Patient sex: M
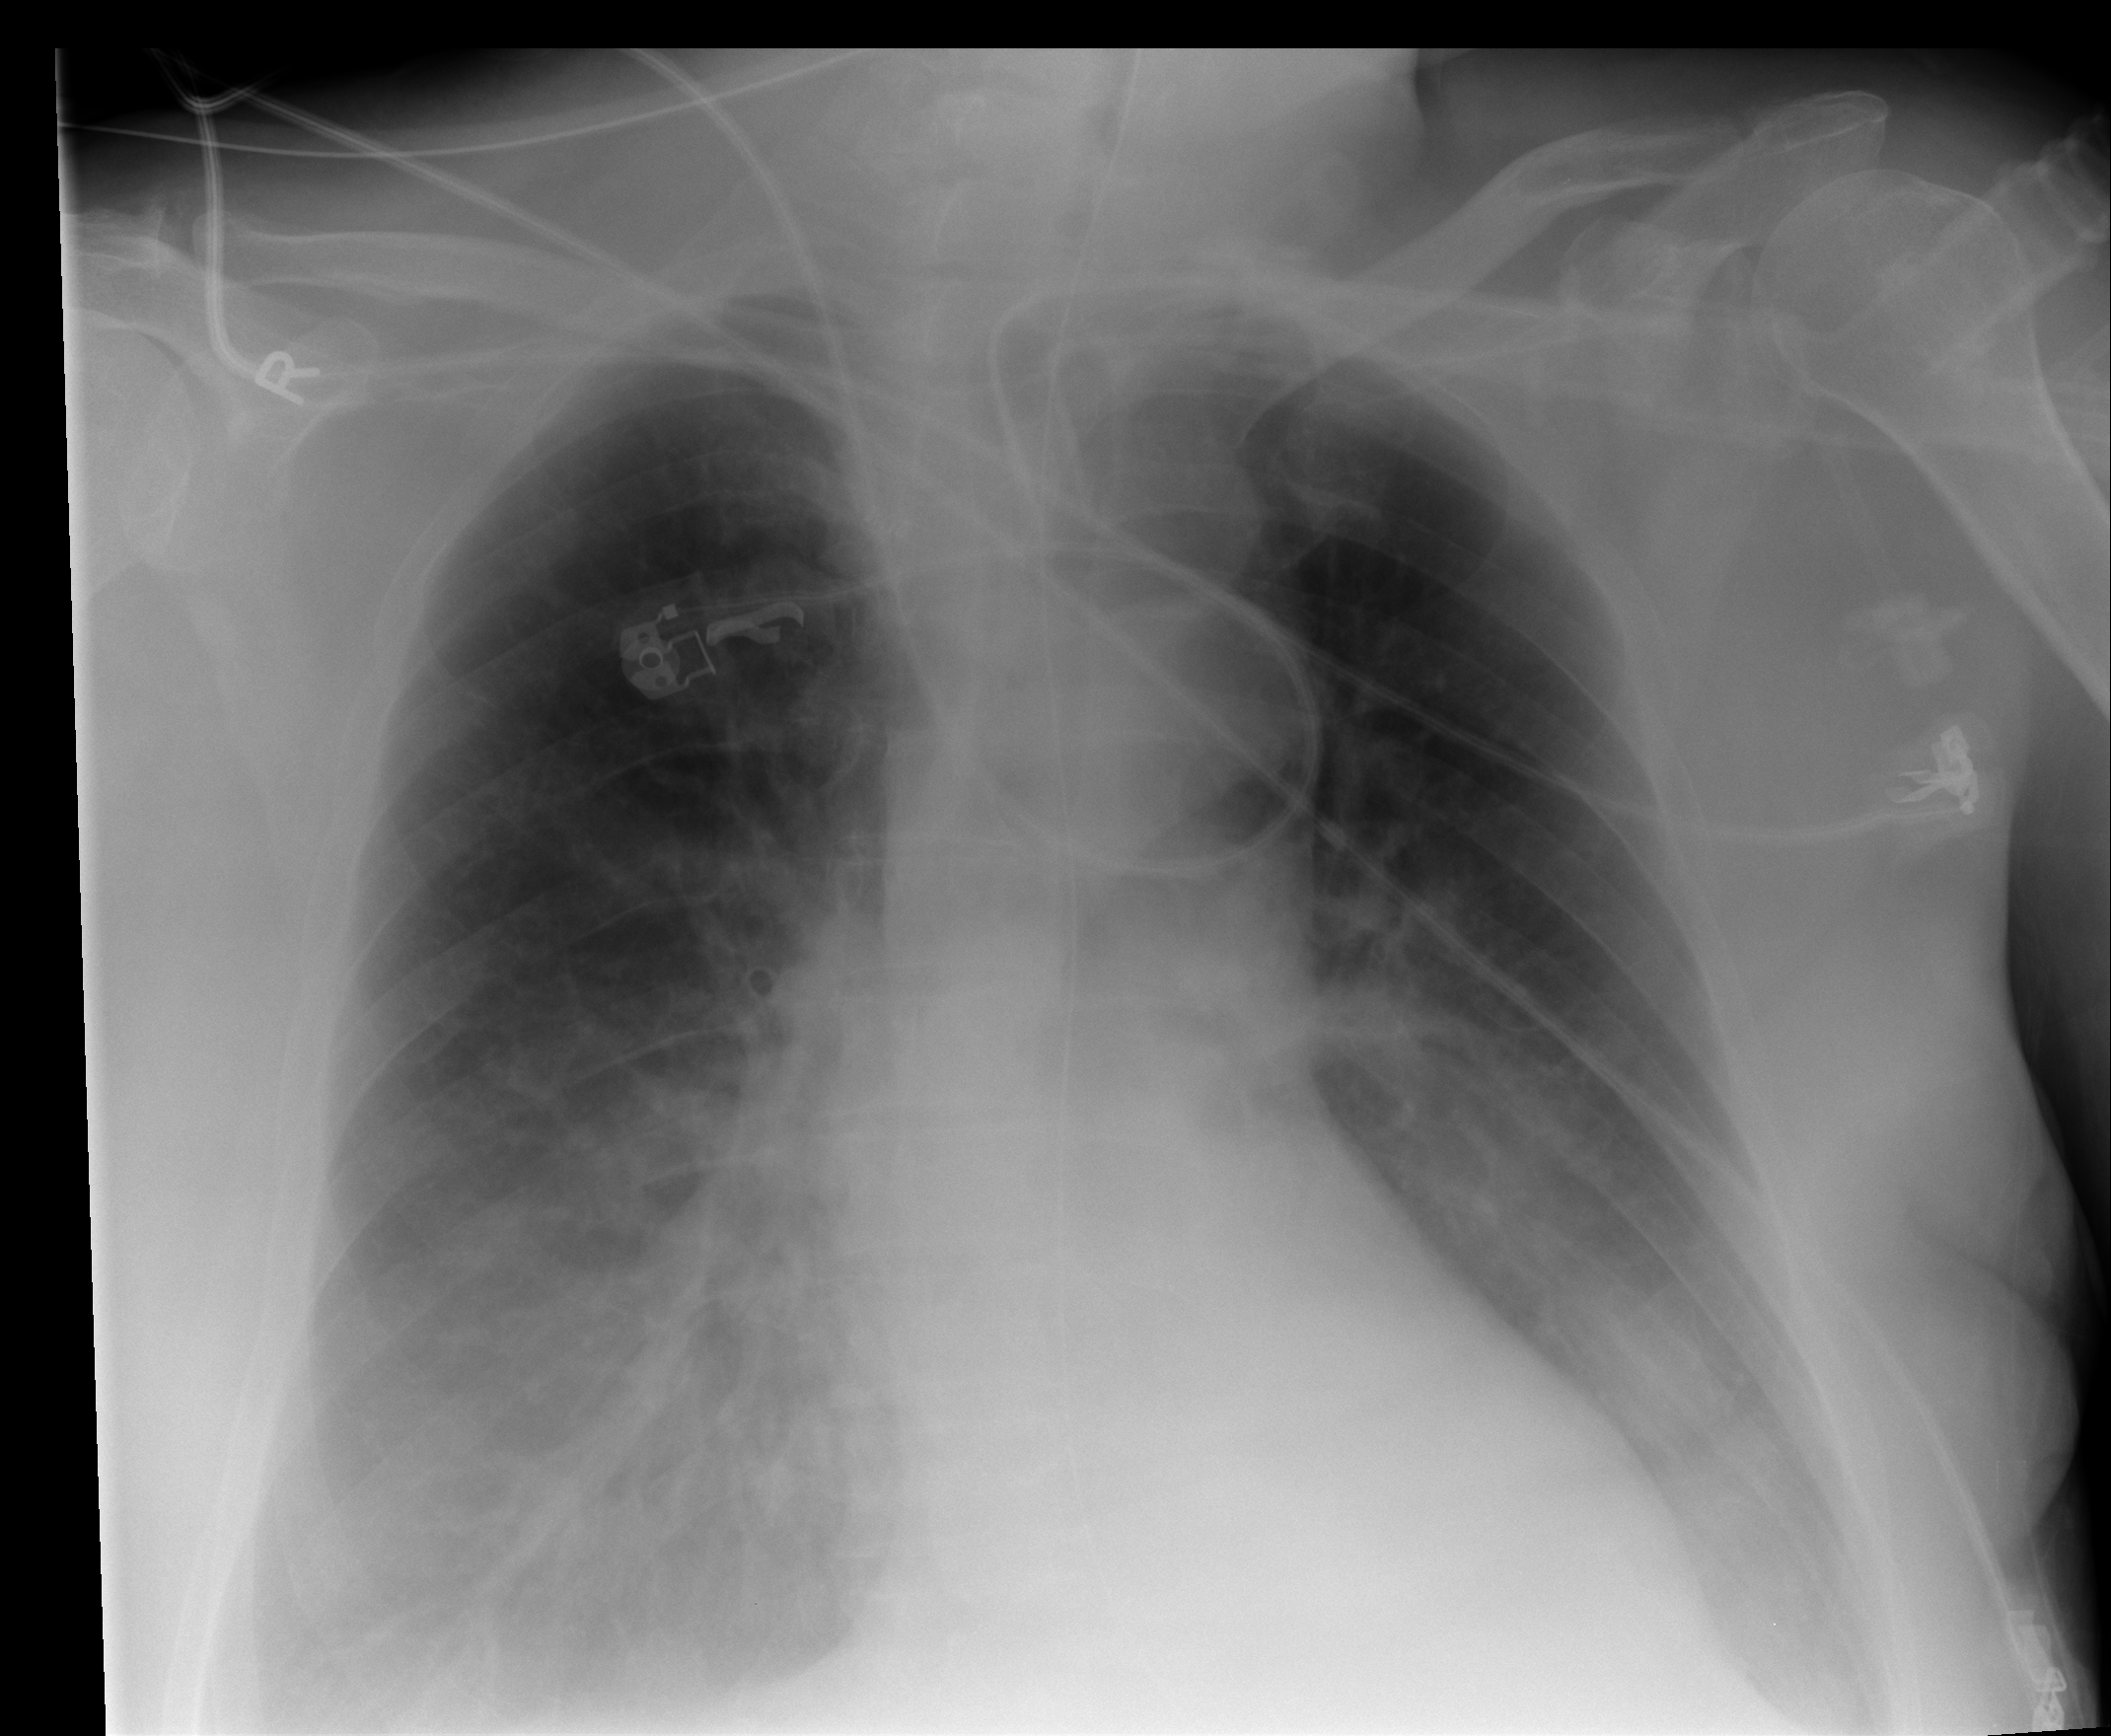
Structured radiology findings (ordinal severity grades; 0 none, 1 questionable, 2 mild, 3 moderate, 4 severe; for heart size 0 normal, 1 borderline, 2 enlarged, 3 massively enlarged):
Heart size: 0
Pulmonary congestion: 2
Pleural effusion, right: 1
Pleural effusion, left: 2
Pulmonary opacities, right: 0
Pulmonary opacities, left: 0
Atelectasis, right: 2
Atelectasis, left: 2